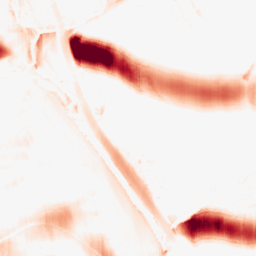
Category: morphological
Decomposition family: morphological_ellipse
Decomposition parameters: operation: opening
width: 50
height: 10
Upsampling method: linear_exact
Upsampling parameters: scale: 4
Upsampling scale: 4